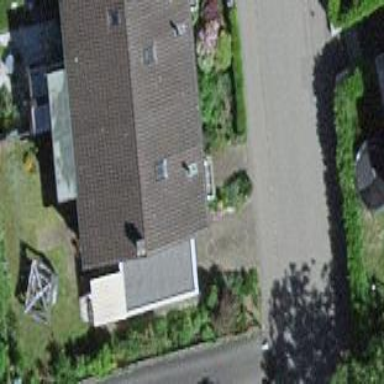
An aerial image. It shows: Simple house.